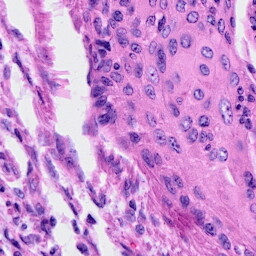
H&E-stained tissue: Cervix